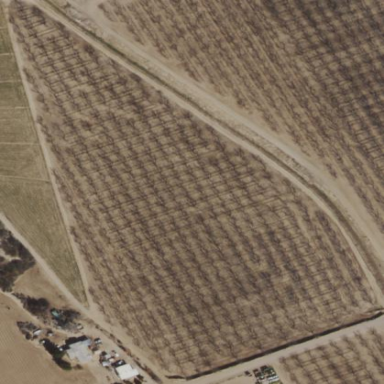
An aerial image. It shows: Orchard.